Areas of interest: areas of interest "Badminton Court"
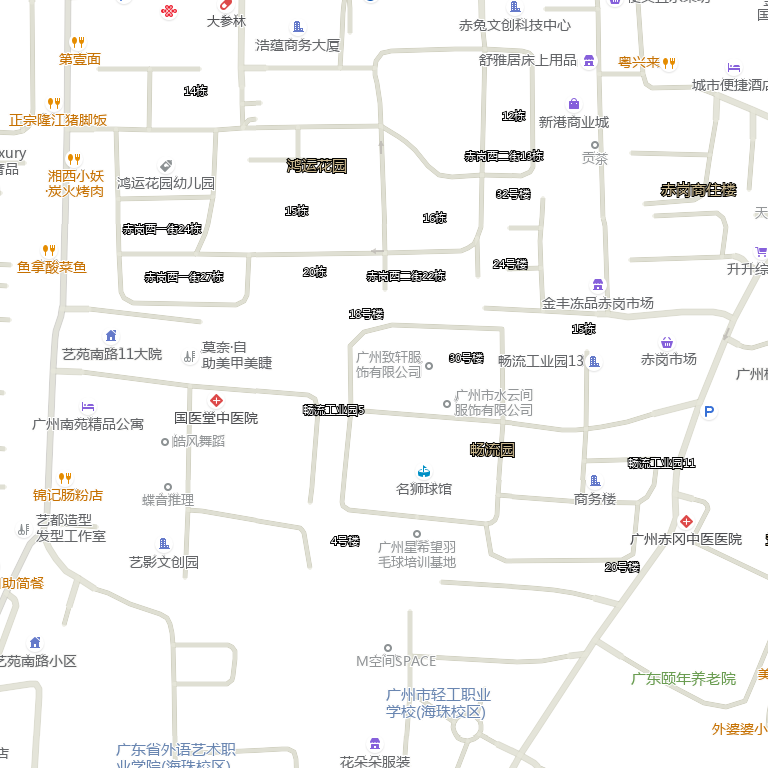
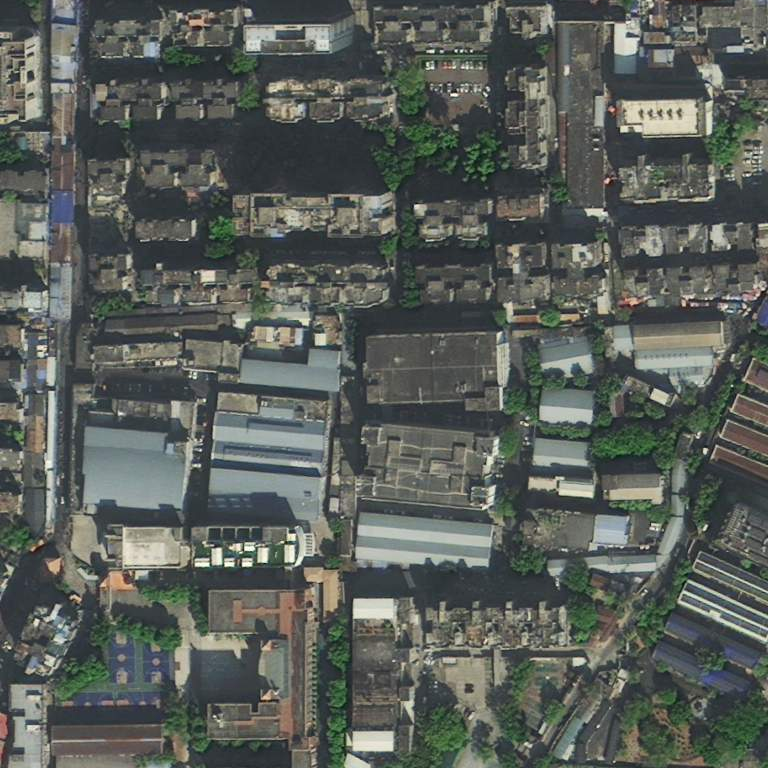